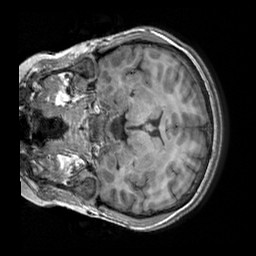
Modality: T1w
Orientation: coronal
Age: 25
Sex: female
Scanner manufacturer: siemens
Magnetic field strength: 3 T
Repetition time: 2.3 s
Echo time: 0.00303 s